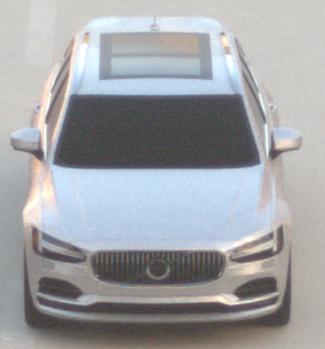
Make: Volvo
Model: V90
Detailed model: -
Model produced from: 2016
Model produced until: 2020
Doors: 5
Color: white
Road condition: dry road
Daytime: sunrise or sunset
Contrast: low contrast